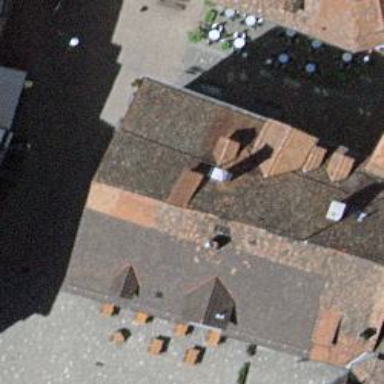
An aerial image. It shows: Restaurant.